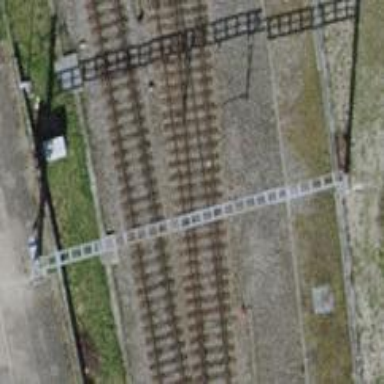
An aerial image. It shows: Siding railway line with electrified contact line for the trains.